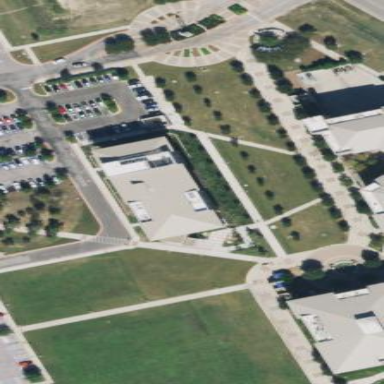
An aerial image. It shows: College building.